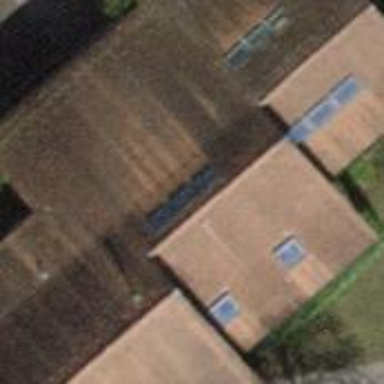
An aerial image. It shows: Pitched roof building.